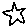
Label: star